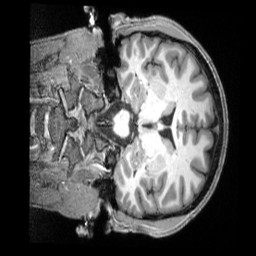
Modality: T1w
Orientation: coronal
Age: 28
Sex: male
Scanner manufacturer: siemens
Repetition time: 2.3 s
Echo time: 0.00229 s